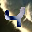
Label: 4